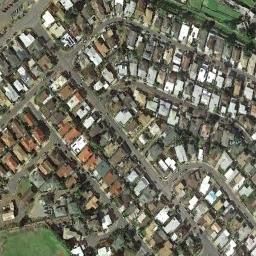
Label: dense_residential